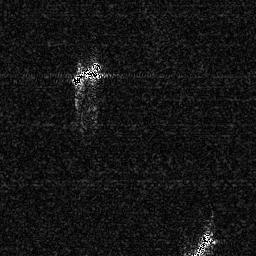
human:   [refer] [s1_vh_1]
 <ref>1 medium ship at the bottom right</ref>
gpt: <box>[[74, 88, 83, 99, 0]]</box>

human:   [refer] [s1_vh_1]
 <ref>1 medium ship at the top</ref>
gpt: <box>[[26, 23, 40, 33, 0]]</box>